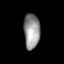
Tissue: lung
Cell type: Epithelial cells
Senescence score: 0.2194
Nuclear area (px): 553
Mean DAPI intensity: 147.942